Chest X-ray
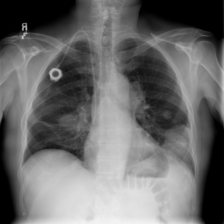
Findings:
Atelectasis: negative
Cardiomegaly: negative
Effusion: negative
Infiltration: negative
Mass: positive
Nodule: negative
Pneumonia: negative
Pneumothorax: negative
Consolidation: negative
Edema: negative
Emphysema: negative
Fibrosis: negative
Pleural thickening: negative
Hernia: negative